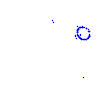
Particle: kaon